Question: I have made a user control that produces a list of hyperlinks on my page. the problem is that it does not seem to want to work. this is my code for the usercontrol:
'''
<%@ Control Language="C#" AutoEventWireup="True" CodeBehind="DepartmentsList.ascx.cs"
Inherits="BaloonShop.UserControls.DepartmentsList" %>
<asp:DataList ID="list" runat="server" CssClass="departmentslist" Width="200px">
<HeaderStyle CssClass="departmentslisthead" />
<HeaderTemplate>
Choose a Department
</HeaderTemplate>
<ItemTemplate>
<asp:HyperLink ID="HyperLink1" runat="server" NavigateUrl='<%# Classes.Link.ToDepartment(Eval("DepartmentID").ToString())%>'
Text='<%# HttpUtility.HtmlEncode(Eval("Name").ToString()) %>'
ToolTip='<%# HttpUtility.HtmlEncode(Eval("Description").ToString()) %>'
CssClass='<%# Eval("DepartmentID").ToString() == Request.Querystring["DepartmentID"] ? "departmentselected" : "departmentunselected" %>'>
</asp:HyperLink>
</ItemTemplate>
'''
The structure of my files are as follows:

Why is it saying it cant find the Classes folder?
If you need any-more information please ask.
Code for link class:
'''
using System;
using System.Collections.Generic;
using System.Linq;
using System.Web;
namespace BaloonShop.Classes
{
/// <summary>
/// Link factory class
/// </summary>
public class Link
{
// Builds an absolute URL
private static string BuildAbsolute(string relativeUri)
{
// get current uri
Uri uri = HttpContext.Current.Request.Url;
// build absolute path
string app = HttpContext.Current.Request.ApplicationPath;
if (!app.EndsWith("/")) app += "/";
relativeUri = relativeUri.TrimStart('/');
// return the absolute path
return HttpUtility.UrlPathEncode(String.Format("http://{0}:{1}{2}{3}", uri.Host, uri.Port, app, relativeUri));
}
// Generate a department URL
public static string ToDepartment(string departmentId, string page)
{
if (page == "1")
return BuildAbsolute(String.Format("Catalog.aspx?DepartmentID={0}", departmentId));
else
return BuildAbsolute(String.Format("Catalog.aspx?DepartmentId={0}&Page={1}", departmentId, page));
}
// Generate a department URL for the first page
public static string ToDepartment(string departmentId)
{
return ToDepartment(departmentId, "1");
}
}
'''
}
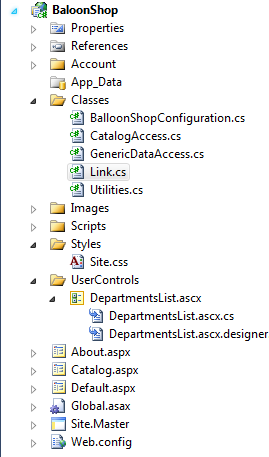
Answer: 'public link link= new link();' in DepartmentsList.ascx.cs" will solve your problem.
use this:
'NavigateUrl='<%# Link.ToDepartment(Eval("DepartmentID").ToString())%>''